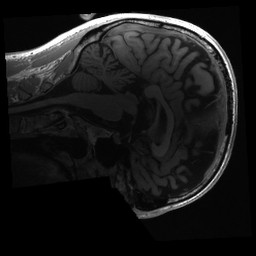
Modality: T1w
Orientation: sagittal
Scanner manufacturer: siemens
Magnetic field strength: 3 T
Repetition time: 2.3 s
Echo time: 0.00289 s